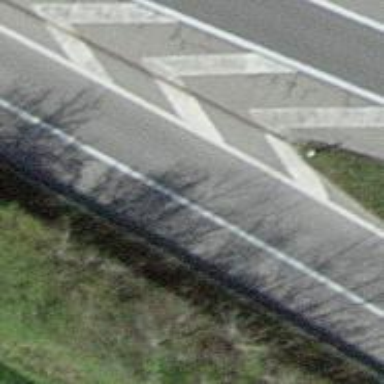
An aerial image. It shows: Motorway link.